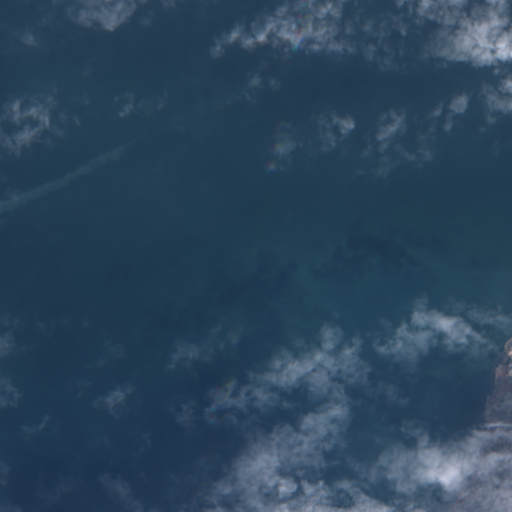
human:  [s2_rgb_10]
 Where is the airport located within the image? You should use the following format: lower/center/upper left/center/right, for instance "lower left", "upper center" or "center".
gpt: The airport is located in the lower right of the image.
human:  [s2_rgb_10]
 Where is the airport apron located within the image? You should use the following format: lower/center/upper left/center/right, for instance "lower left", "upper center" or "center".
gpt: The airport apron is located in the lower right of the image.
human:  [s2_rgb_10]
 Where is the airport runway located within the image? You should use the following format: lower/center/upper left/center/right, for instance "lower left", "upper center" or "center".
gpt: The airport runway is located in the lower right of the image.
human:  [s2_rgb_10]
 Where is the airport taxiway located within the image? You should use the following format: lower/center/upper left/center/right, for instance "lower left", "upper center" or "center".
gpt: The airport taxiway is located in the lower right of the image.
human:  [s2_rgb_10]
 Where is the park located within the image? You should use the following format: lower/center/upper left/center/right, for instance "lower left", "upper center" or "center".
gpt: The park is located in the lower right of the image.
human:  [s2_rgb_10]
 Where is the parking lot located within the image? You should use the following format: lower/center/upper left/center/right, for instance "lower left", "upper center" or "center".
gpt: The parking lot is located in the lower right of the image.
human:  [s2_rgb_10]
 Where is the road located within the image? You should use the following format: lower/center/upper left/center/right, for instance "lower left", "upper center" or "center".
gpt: There is no road in the image.